Milling tool wear sample.
Tool blade image: 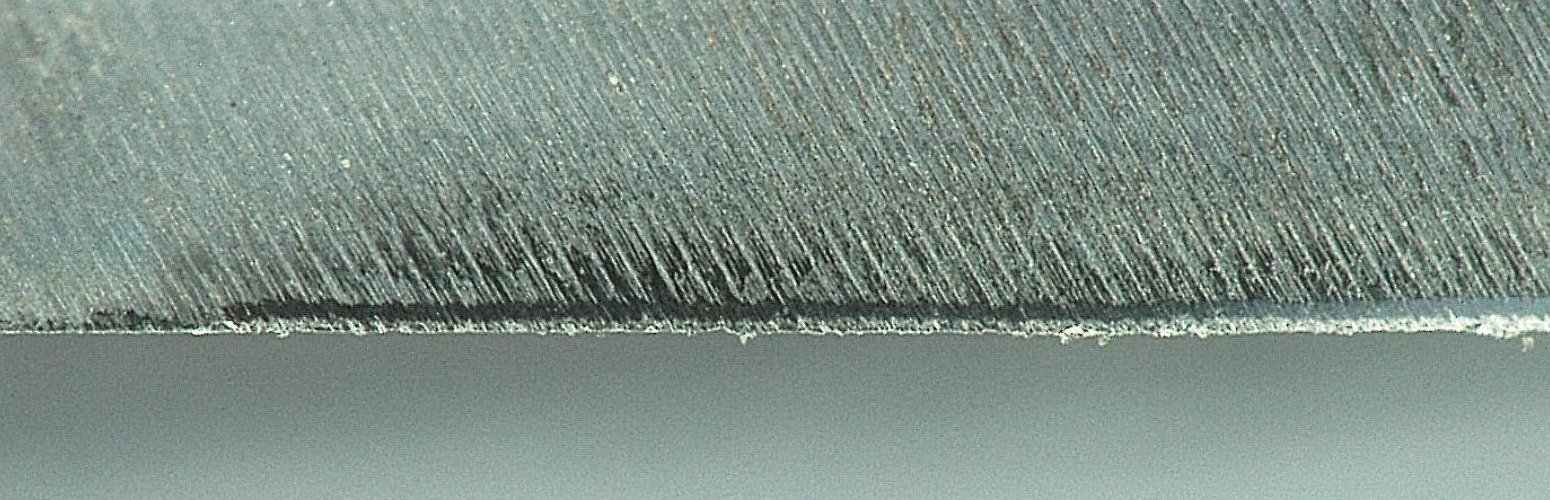
Chip image: 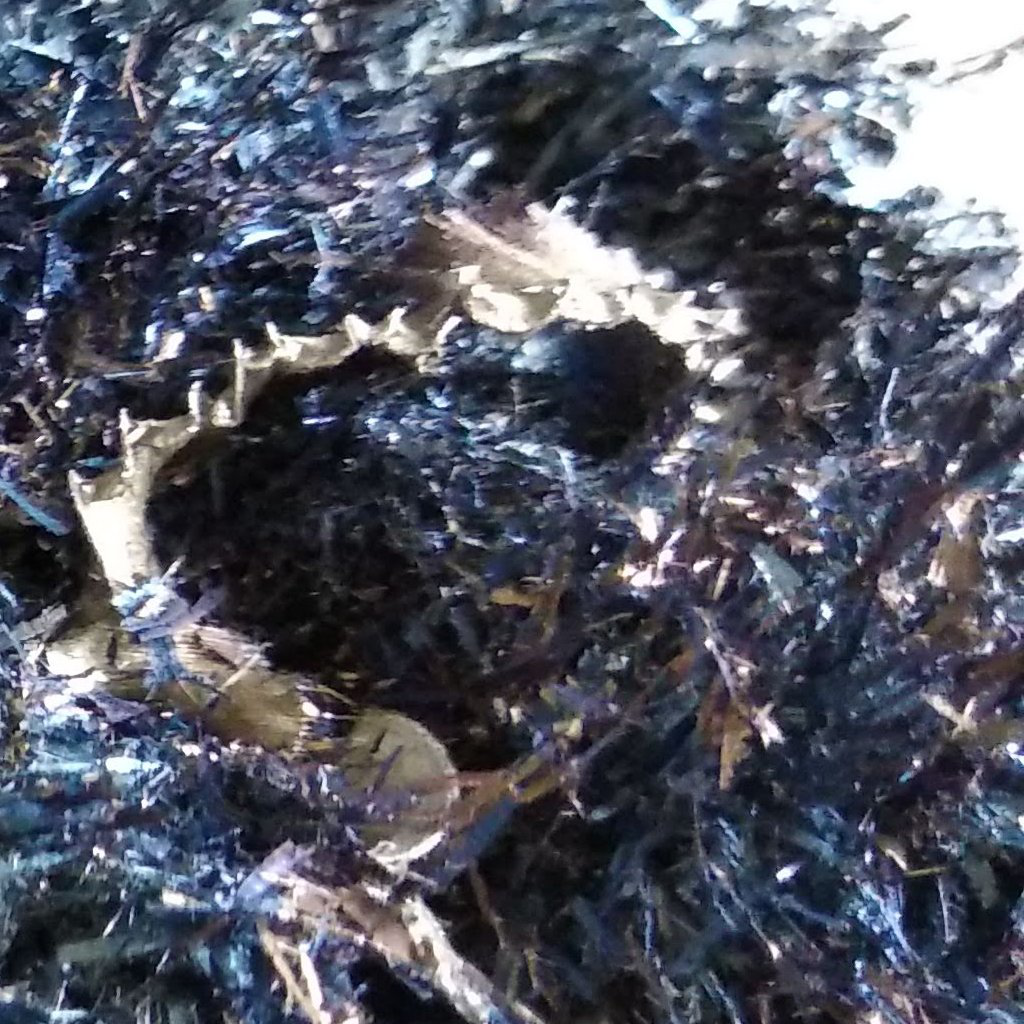
Workpiece image: 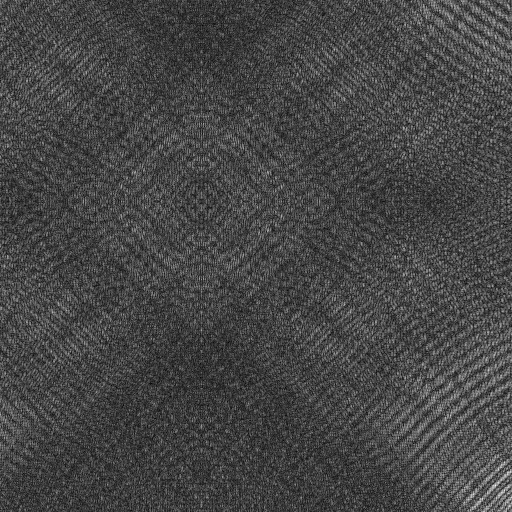
Tool wear state: sharp
Gaps: 0
Flank wear: 33.29
Overhang: 39.12
Force-signal Mel-spectrograms (X, Y, Z axes): 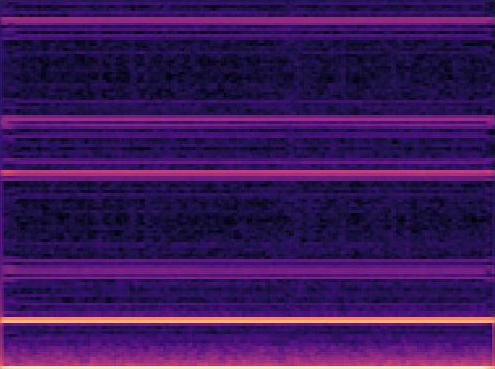 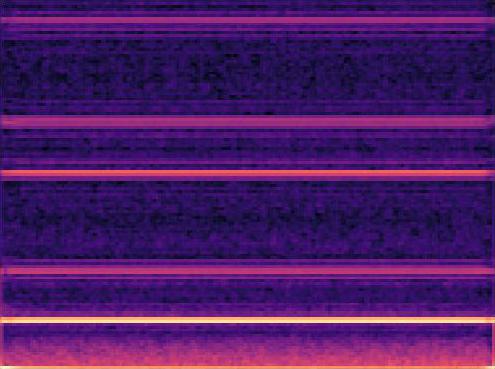 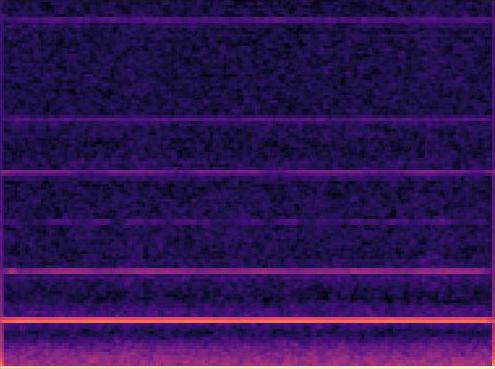
Force-signal scalograms (X, Y, Z axes): 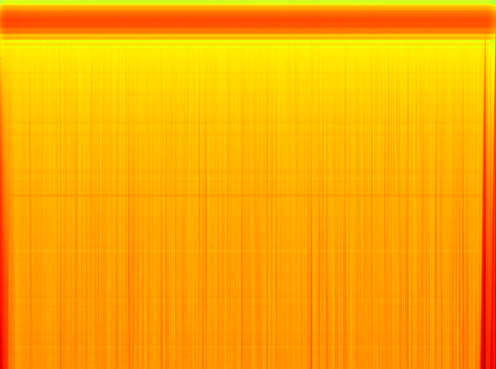 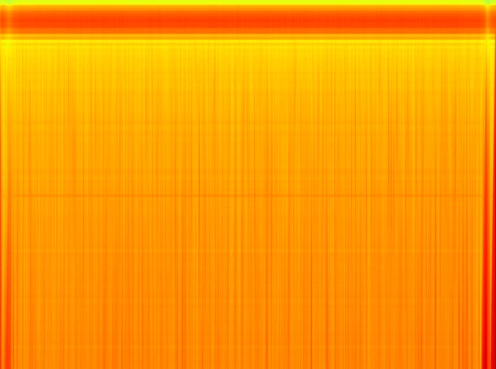 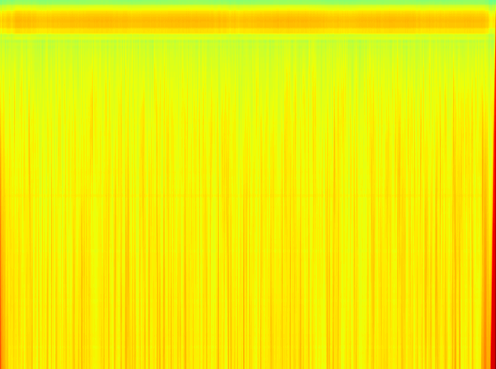
Force phase: initial_break_in_wear